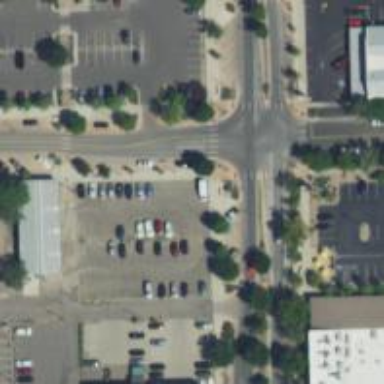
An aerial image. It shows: Parking space.